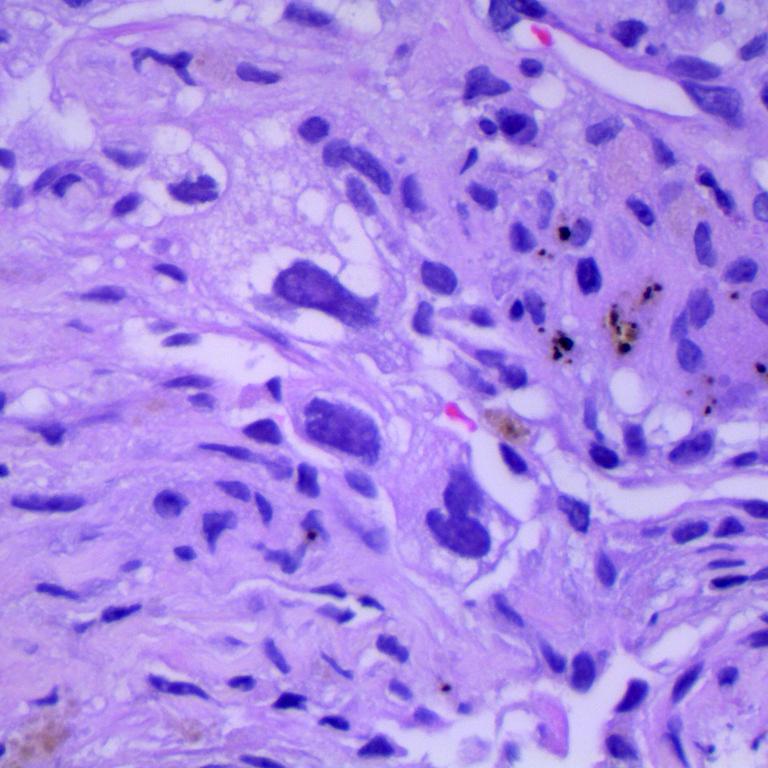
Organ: lung
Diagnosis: adenocarcinomas